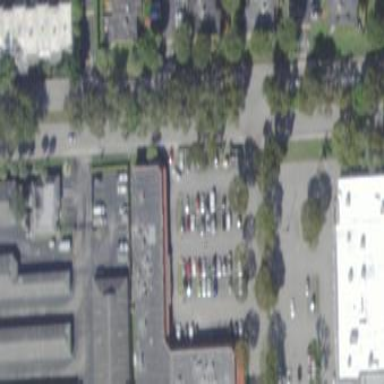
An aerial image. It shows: Commercial building.